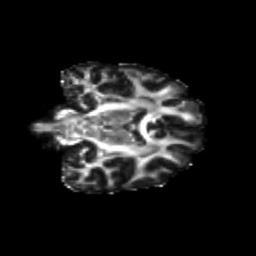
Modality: FA
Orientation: coronal
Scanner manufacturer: siemens
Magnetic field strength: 3 T
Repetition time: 9.2 s
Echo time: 0.084 s